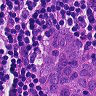
Metastatic tissue present: yes